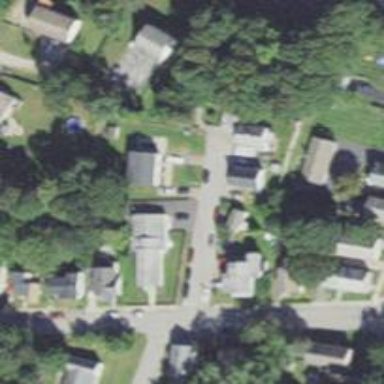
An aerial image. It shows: Residential driveway used as service road.